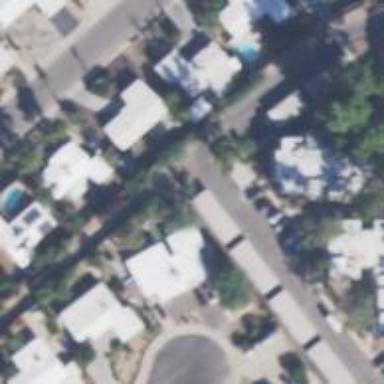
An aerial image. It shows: Alleyway designated as service road.